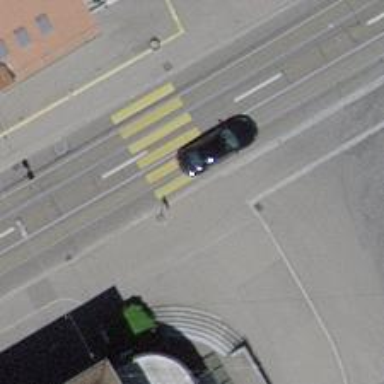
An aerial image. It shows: Kerb barrier.